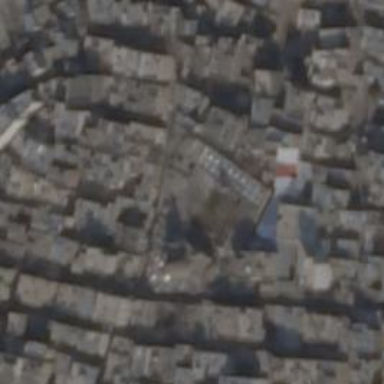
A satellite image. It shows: Building that is place of worship.